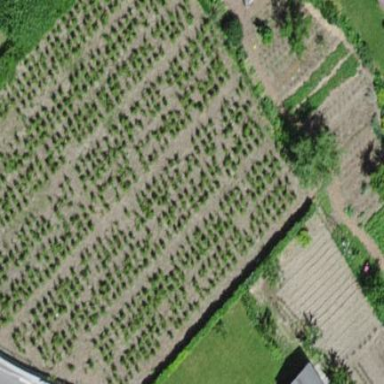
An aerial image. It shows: Vineyard.